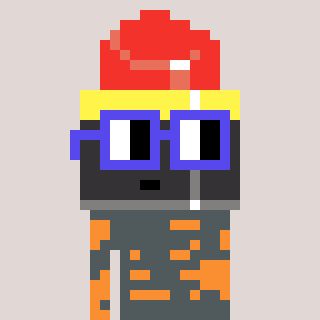
a pixel art character with square blue glasses, a lipstick-shaped head and a orange-colored body on a warm background